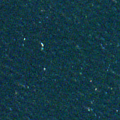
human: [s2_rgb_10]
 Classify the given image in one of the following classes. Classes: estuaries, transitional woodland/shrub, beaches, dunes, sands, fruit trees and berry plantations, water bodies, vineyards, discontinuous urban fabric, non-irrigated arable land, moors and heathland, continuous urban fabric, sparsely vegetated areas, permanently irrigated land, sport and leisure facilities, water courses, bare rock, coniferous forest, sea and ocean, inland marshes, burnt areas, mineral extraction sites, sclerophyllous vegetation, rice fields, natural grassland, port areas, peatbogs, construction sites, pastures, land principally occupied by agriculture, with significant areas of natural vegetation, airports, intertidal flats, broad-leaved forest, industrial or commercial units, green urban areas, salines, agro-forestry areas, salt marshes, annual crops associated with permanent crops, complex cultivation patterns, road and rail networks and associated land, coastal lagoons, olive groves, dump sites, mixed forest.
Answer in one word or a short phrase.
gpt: sea and ocean